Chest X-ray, AP view. Patient: 42 years old, sex M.
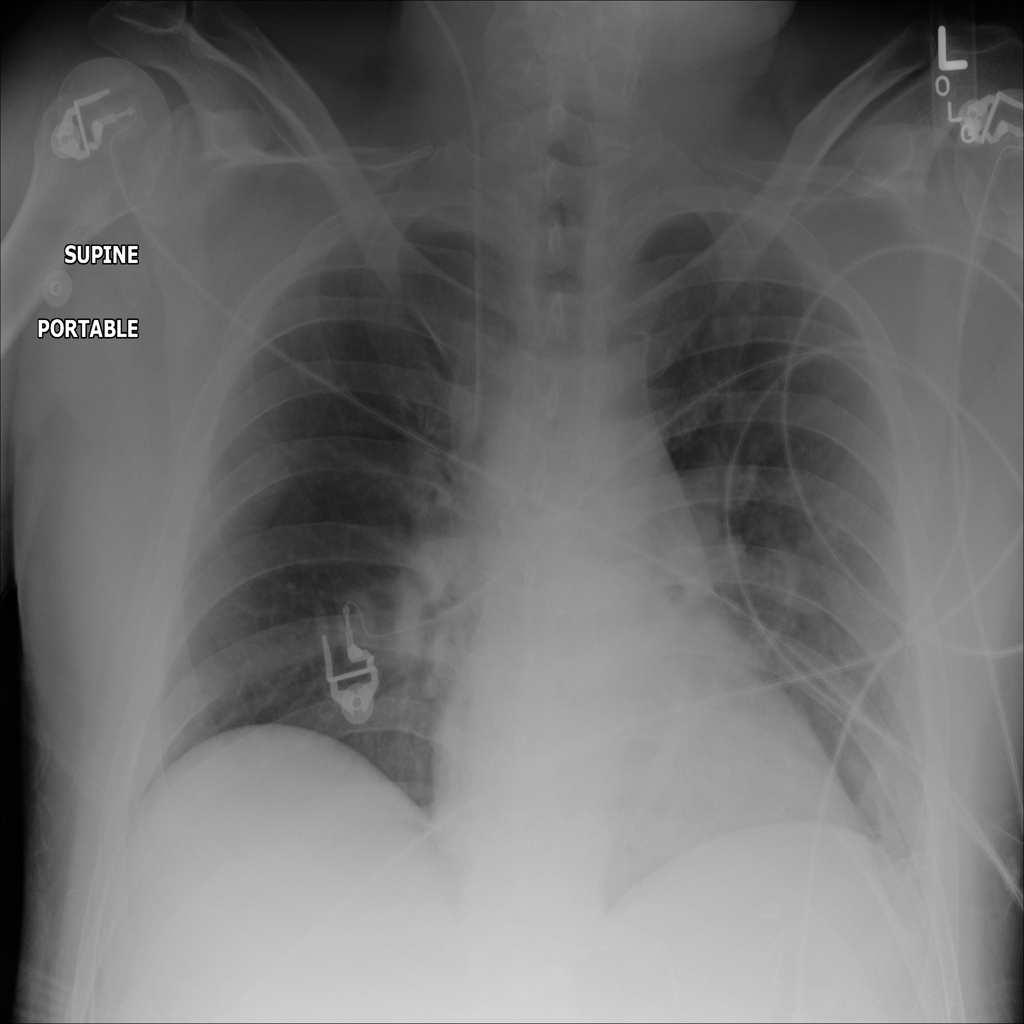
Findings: No Finding